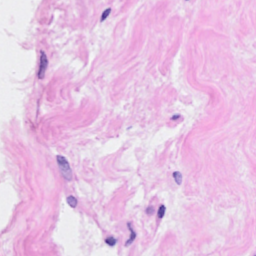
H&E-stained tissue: Breast